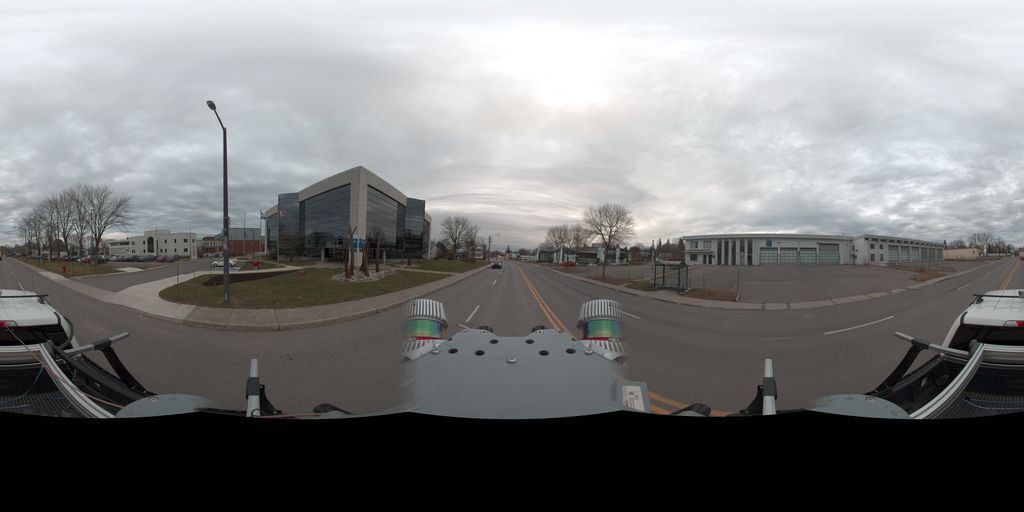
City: quebec_city